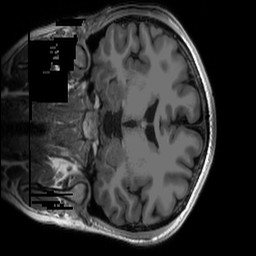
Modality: T1w
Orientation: coronal
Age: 22
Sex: female